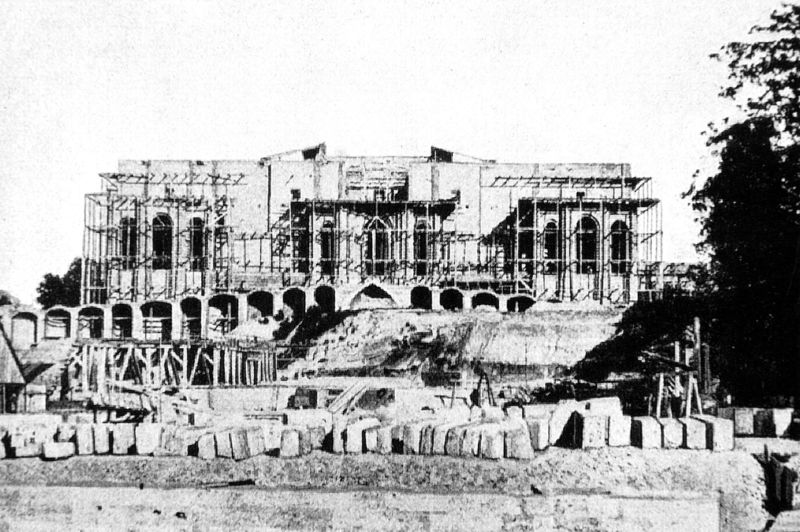
Titel: Maximilianeum in München (Rohbau) - Ansicht von Westen (Foto von 1864)
Künstler: Friedrich Bürklein
Standort: München
Institution: Maximilianeum
Schlagwörter: baum, felsen, himmel, schatten, weiß, bäume, landschaft, fenster, grau, hell, hintergrund, holz, licht, schwarz, säulen, tür, vordergrund, zeichnung, blick, gebäude, haus, schloss, architektur, stein, steine, ferne, hügel, kirche, boden, decke, anhöhe, liegen, bogen, fassade, italien, ziegel, material, rundbogen, treppe, balken, tor, galerie, foto, fotografie, photographie, bögen, eingang, eisen, keller, arkade, ruine, gerüst, stangen, burg, palast, schwarzweiß, arkaden, rom, photo, portal, tore, villa, sims, quader, spitzbogen, rundbögen, stapel, tempel, museum, rampe, fotographie, bau, bauen, fesnter, rekonstruktion, backsteine, aufbau, baustelle, öffnungen, nischen, mittelrisalit, eckrisalit, wall, ordnung, sockelzone, eckrisalite, mauersteine, aufgereiht, ausgrabung, bauhütte, blöcke, denkmalpflege, eingerüstet, reaturation, restauration, restaurierung, rohbau, steinblock, tin, wiederaufbau, baugerüst, gerüste, baumaterial, wiederuafbau